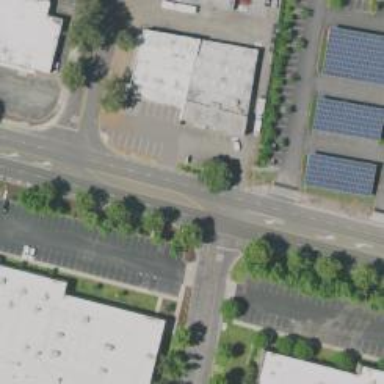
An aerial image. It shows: Secondary road surrounded by industrial buildings.